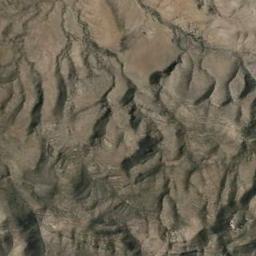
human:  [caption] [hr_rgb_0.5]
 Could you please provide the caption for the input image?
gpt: There are many terraces and mountain trails on this mountain .

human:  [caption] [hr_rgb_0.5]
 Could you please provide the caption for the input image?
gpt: The folded mountain consists of a number of ridges and valleys and its rocks are yellow .

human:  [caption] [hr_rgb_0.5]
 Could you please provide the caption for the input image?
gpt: The mountains are winding and undulating .

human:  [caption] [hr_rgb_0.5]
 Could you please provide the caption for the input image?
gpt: The mountain is full of black soil .

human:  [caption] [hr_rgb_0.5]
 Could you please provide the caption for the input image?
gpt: There are many ridges on the brown mountain .